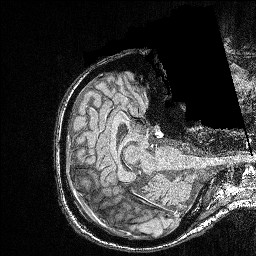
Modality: FLASH
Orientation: axial
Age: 29
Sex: male